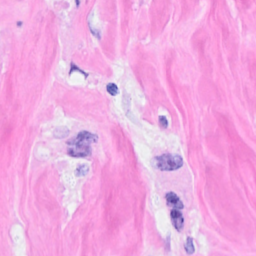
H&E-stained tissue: Breast